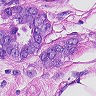
Metastatic tissue present: yes